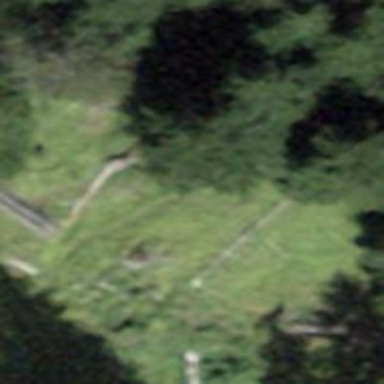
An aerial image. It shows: Path on the ground.